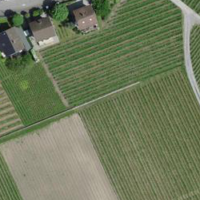
EUNIS habitat code: 40
Species observed at this site:
Calliteara pudibunda